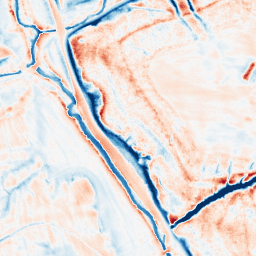
Category: classical
Decomposition family: gaussian
Decomposition parameters: sigma: 5
Upsampling method: regularized
Upsampling parameters: scale: 2
lambda_reg: 0.001
Upsampling scale: 2